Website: walmart
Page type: account-selection
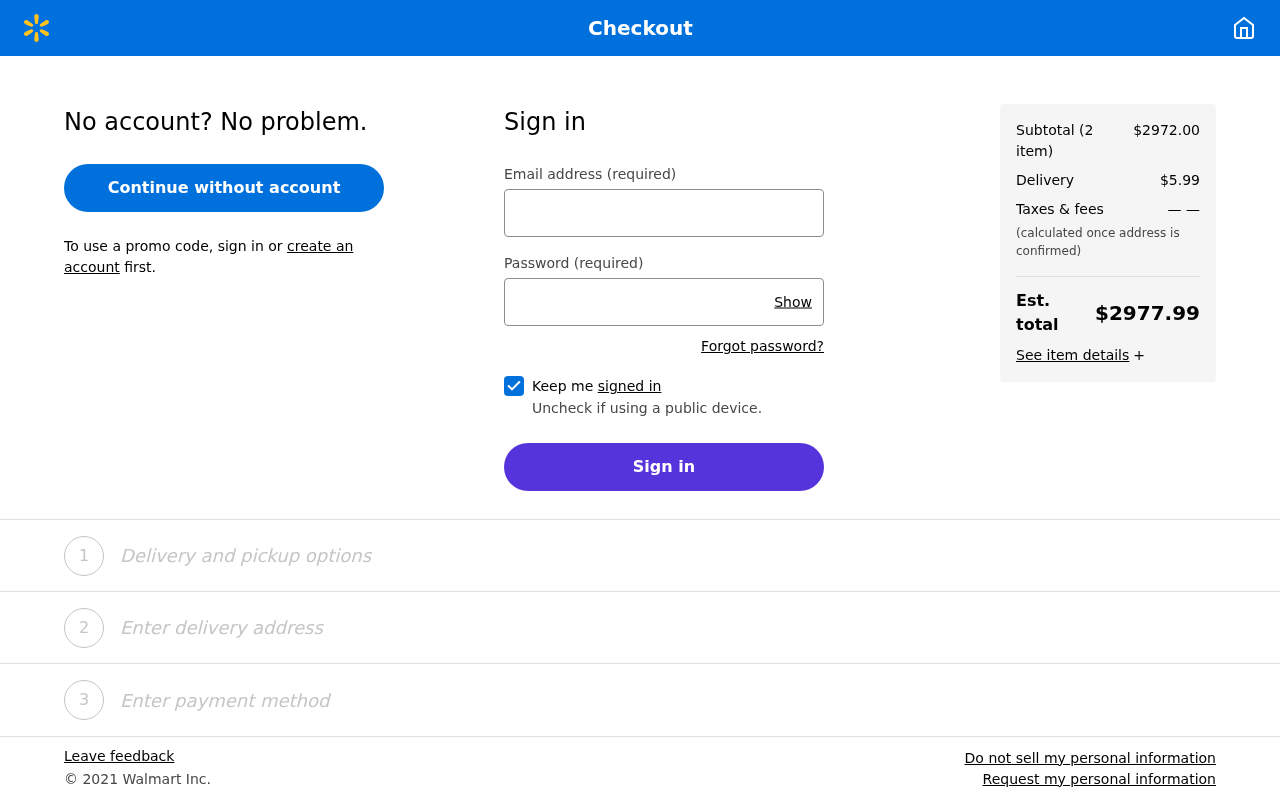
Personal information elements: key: PII_EMAIL
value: mkirby@gmail.com
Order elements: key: ORDER_NUM_ITEMS
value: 2
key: ORDER_SUBTOTAL
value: $2972.00
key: ORDER_SHIPPING_COST
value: $5.99
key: ORDER_TOTAL
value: $2977.99